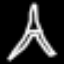
Label: The Eiffel Tower